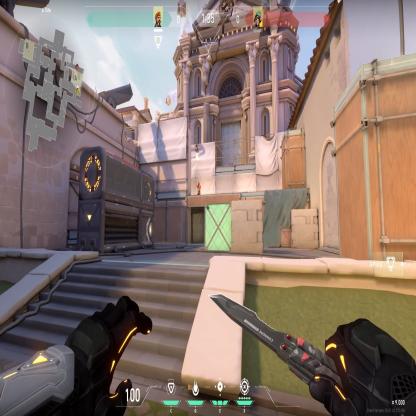
Label: enemy